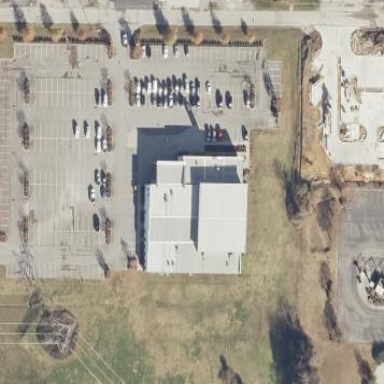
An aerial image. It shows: Building used as fitness center.